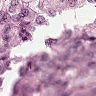
Metastatic tissue present: yes